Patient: sex M, age 72
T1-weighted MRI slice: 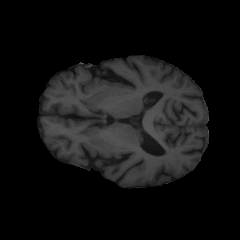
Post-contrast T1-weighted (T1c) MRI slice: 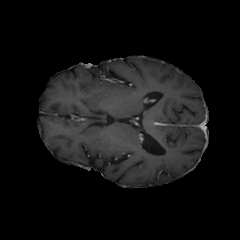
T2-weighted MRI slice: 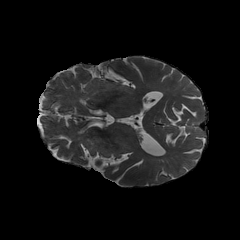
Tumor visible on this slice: no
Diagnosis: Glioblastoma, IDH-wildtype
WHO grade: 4